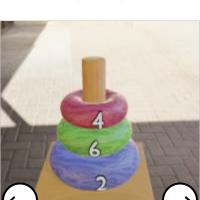
Task: sum
Answer: 12